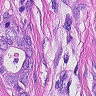
Metastatic tissue present: yes